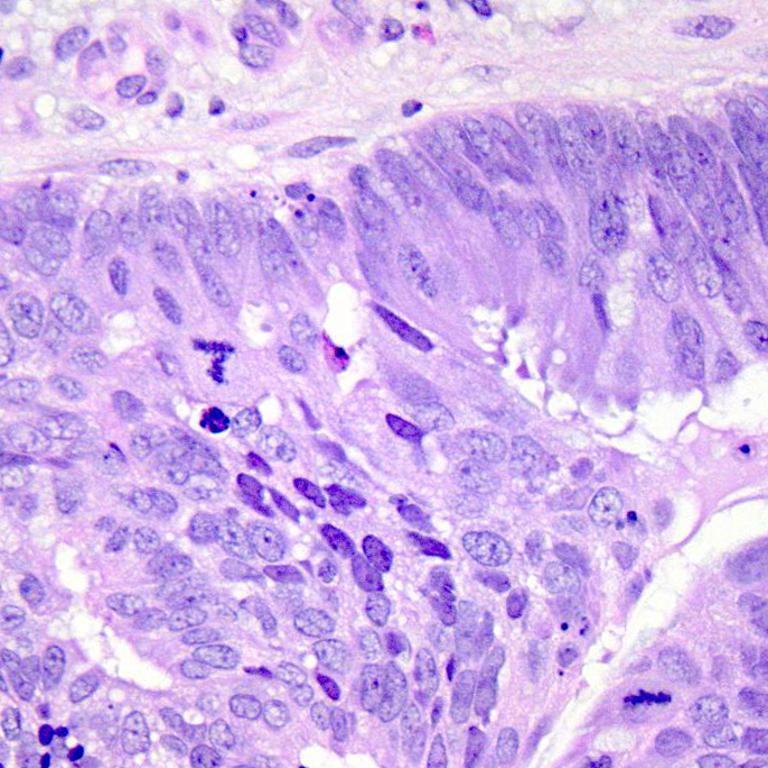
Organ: colon
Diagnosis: adenocarcinomas